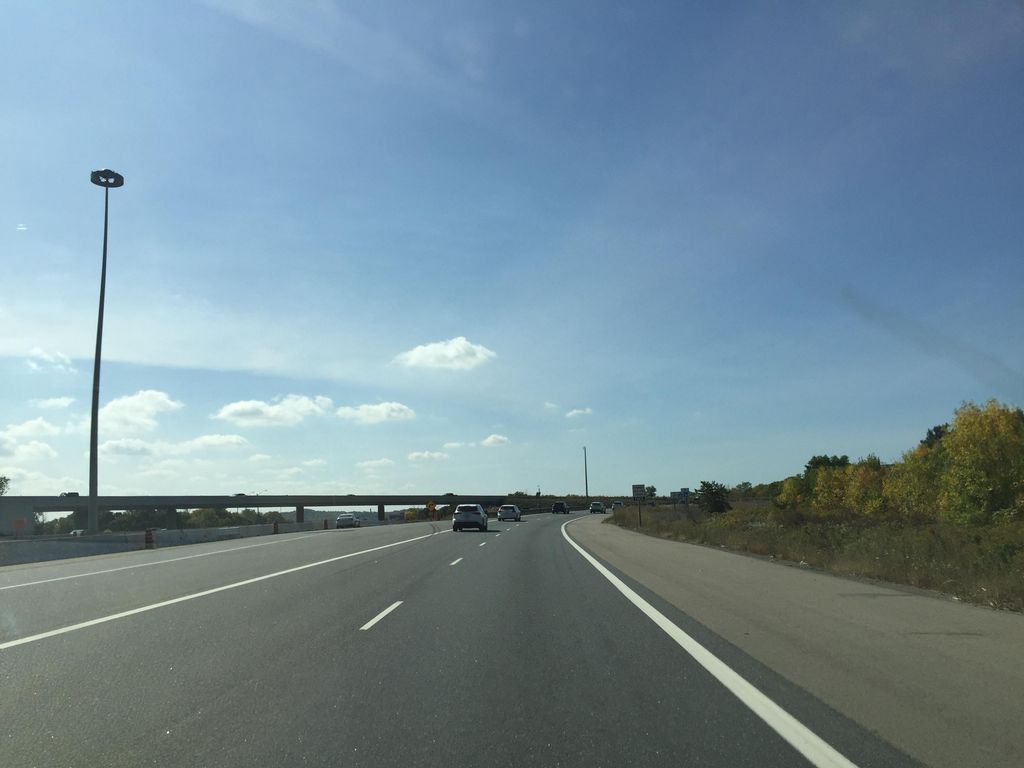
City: kitchener-waterloo